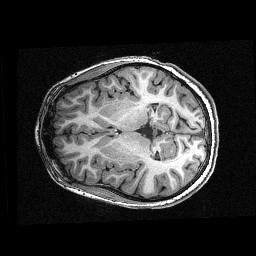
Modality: T1w
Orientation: axial
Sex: female
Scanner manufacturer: siemens
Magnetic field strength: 3 T
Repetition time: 2.3 s
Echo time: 0.00336 s